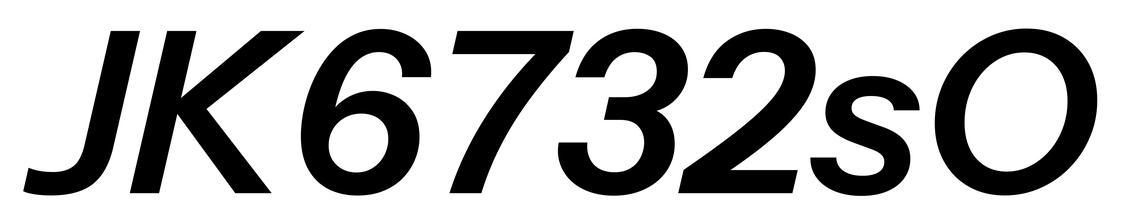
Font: InstrumentSans-Italic_SemiBold_Italic